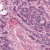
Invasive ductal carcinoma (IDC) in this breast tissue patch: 1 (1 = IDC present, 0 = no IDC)